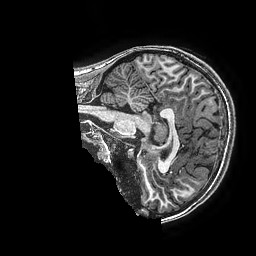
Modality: T1w
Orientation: sagittal
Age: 15
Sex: female
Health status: ill
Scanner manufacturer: ge
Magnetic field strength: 3 T
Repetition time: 0.00766 s
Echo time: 0.003476 s